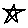
Label: star